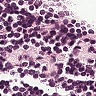
Metastatic tissue present: no